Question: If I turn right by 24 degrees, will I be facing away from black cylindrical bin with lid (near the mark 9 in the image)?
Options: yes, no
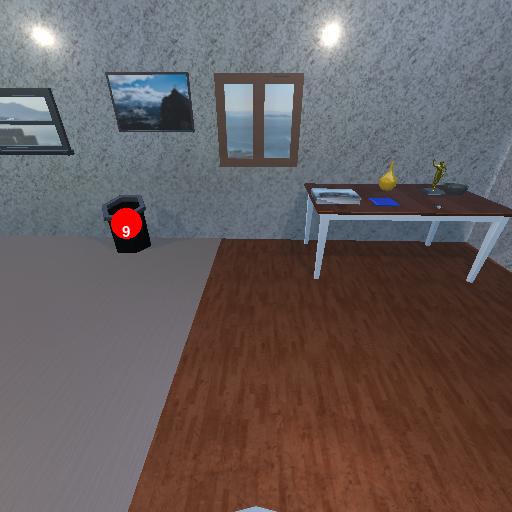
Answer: yes